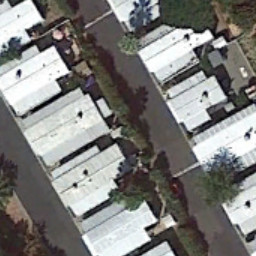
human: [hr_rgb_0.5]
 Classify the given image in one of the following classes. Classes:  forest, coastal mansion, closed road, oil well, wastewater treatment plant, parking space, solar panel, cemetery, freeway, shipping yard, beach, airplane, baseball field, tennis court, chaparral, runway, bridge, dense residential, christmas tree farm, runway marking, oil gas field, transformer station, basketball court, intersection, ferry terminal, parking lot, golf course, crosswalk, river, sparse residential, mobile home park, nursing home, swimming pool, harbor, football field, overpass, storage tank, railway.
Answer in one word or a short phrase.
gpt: mobile home park